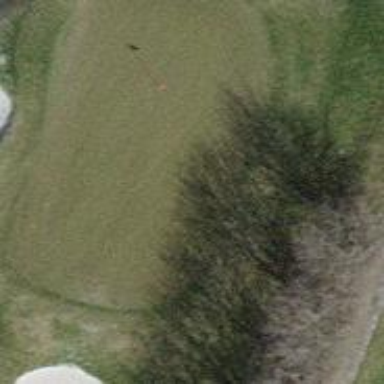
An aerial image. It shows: Green golf area with grass land use.